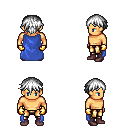
a pixel art fantasy rpg character, male body template, human, tanned skin, blue cape, gold greaves, white short bangs hairstyle, gold gloves, maroon shoes, four views (front, back, left, right), 2x2 character sprite sheet, small pixel art, hard edges, no anti-aliasing